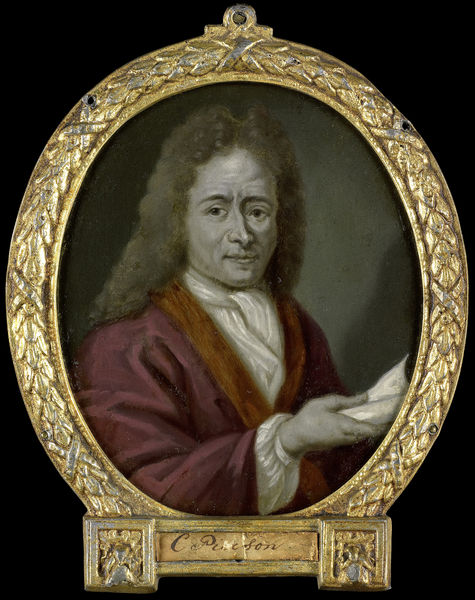
Titel: Christoffel Pierson (1631-1714). Dichter te Gouda
Künstler: Arnoud van Halen
Standort: Amsterdam
Institution: Rijksmuseum
Schlagwörter: red, white, black, face, gold, gray, grey, hair, nose, old, painting, portrait, robe, brown, wine, hand, man, head, orange, eyes, scroll, paper, frame, purple, shadow, chin, coat, mouth, scarf, wrinkles, cravat, curls, necklace, writing, violet, signature, english, fingers, book, figure, leaf, long, long hair, paint, miniature, carving, forehead, shirt, text, ring, wig, medallion, maroon, holding, brows, carved, cope, alien, thumb, name, dude, gold frame, locket, fram, portrate, roll, coat white, dark gray, expincive